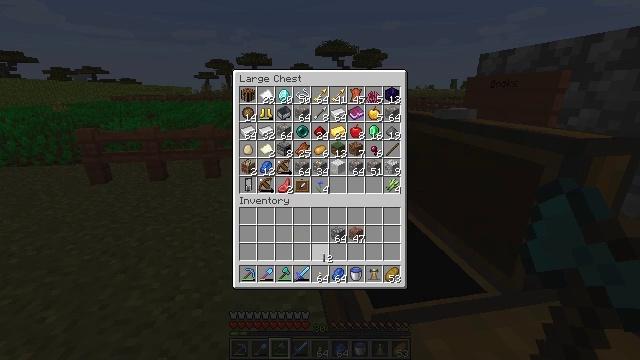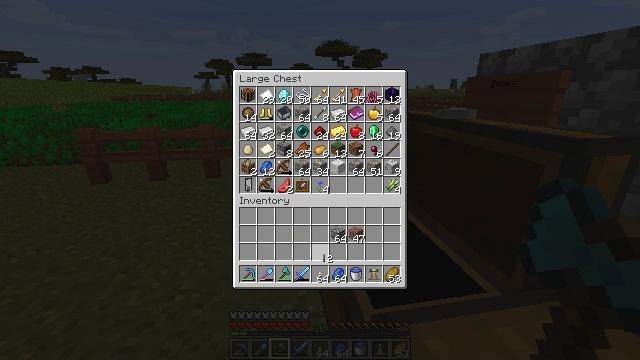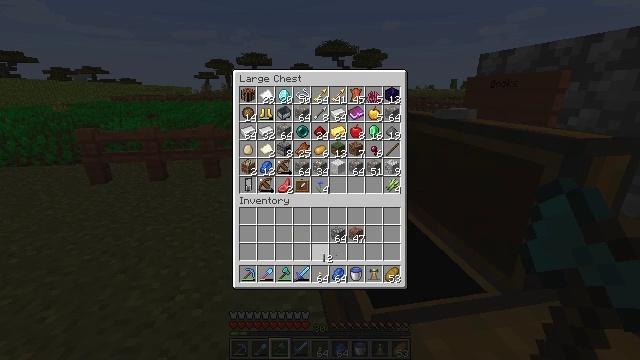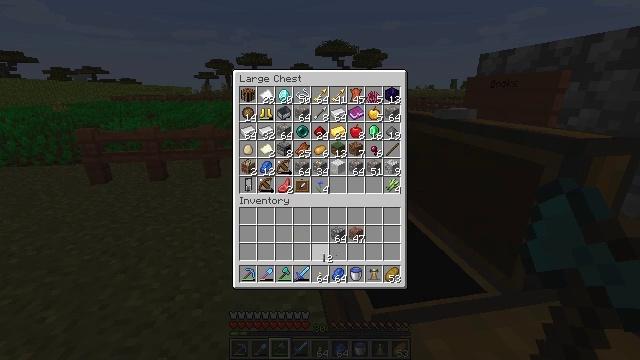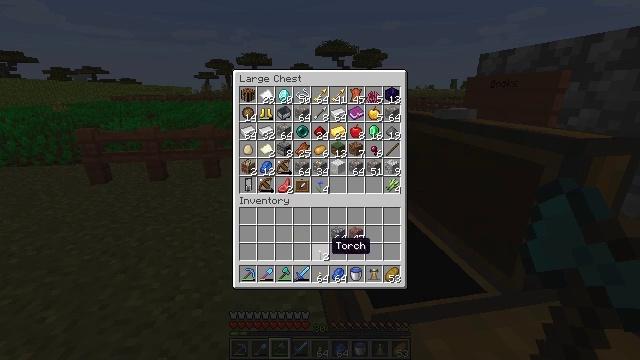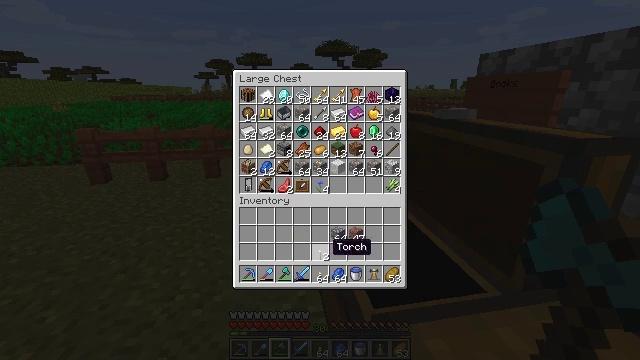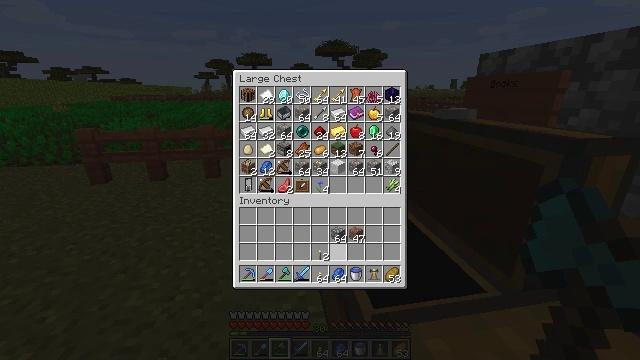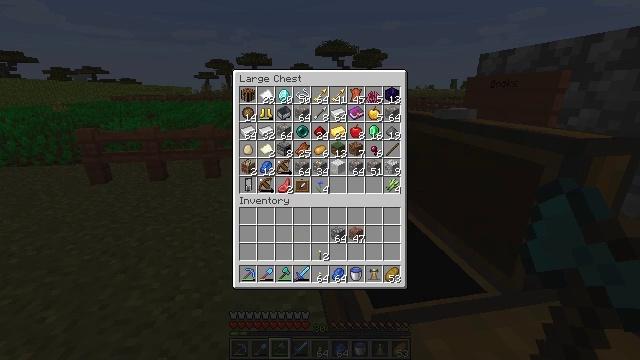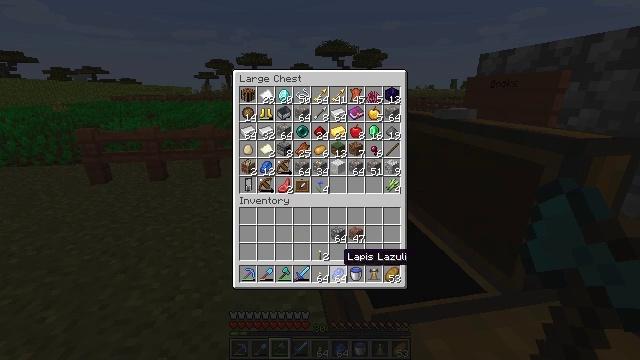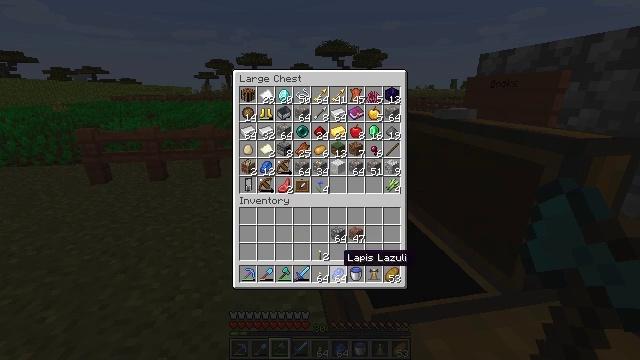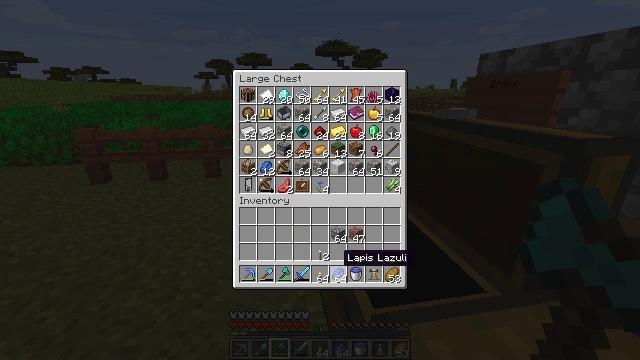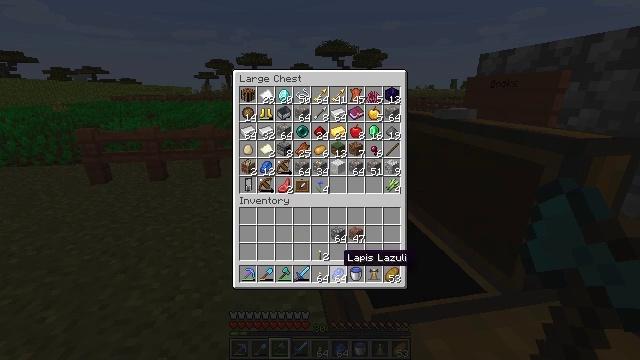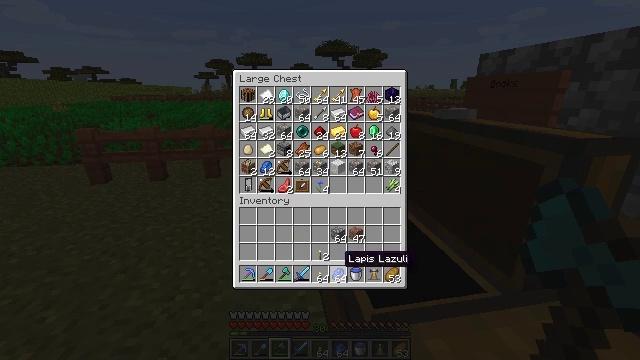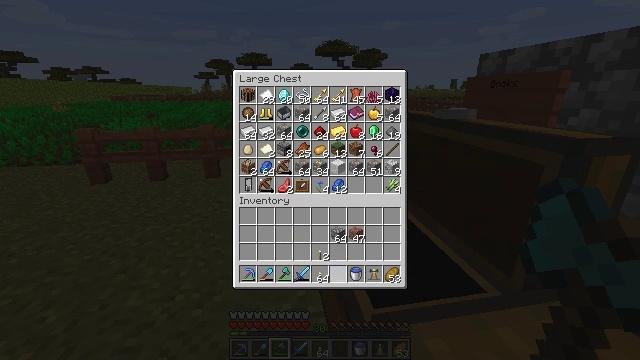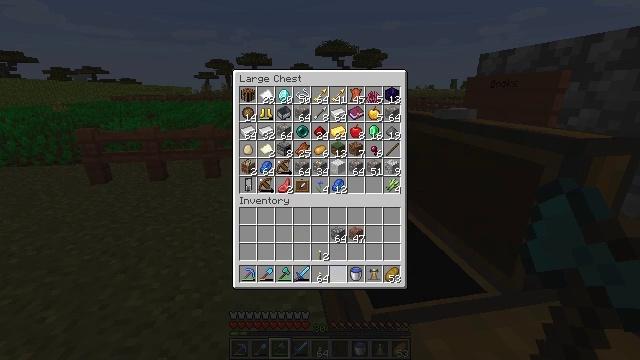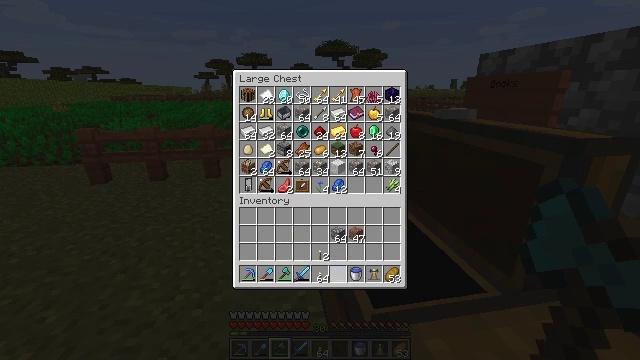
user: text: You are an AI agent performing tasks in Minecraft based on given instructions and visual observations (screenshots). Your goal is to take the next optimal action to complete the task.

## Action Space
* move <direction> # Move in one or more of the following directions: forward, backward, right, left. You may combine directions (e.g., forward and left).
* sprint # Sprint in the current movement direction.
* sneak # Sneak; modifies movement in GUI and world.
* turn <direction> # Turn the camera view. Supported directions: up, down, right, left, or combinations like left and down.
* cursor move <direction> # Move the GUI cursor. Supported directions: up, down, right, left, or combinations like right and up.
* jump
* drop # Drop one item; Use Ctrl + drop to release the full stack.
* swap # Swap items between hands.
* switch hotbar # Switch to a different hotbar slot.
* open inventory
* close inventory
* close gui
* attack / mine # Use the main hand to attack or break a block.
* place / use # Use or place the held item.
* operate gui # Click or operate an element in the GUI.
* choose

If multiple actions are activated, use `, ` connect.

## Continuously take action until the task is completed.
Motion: motion action
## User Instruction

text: Produce a diamond hoe at the crafting table.
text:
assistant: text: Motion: operate gui
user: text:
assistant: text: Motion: operate gui
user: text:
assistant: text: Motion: operate gui
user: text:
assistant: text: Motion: no_op
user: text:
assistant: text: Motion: no_op
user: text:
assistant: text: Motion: no_op
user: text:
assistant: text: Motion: no_op
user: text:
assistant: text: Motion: sneak
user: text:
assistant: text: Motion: sneak
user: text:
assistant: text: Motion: sneak
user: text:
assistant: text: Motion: sneak
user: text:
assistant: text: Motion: sneak
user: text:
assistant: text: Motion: sneak, operate gui
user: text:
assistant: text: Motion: sneak, operate gui
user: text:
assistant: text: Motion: sneak, operate gui
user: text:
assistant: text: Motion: sneak
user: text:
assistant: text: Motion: sneak, cursor move right and up
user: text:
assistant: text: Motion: sneak, cursor move up
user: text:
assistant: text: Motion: sneak
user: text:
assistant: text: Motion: sneak
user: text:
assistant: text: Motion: sneak, cursor move left
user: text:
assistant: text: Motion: no_op
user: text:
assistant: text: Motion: no_op
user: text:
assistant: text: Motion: operate gui
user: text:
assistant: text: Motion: no_op
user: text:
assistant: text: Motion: cursor move down
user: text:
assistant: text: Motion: cursor move down
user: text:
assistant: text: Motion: cursor move down
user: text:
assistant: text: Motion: no_op
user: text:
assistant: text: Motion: no_op